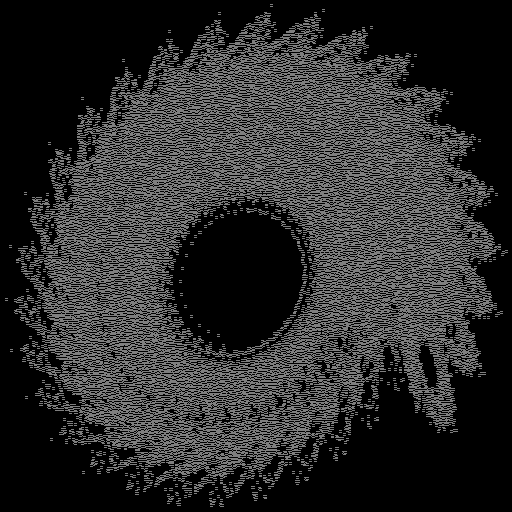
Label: octopuslegs